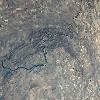
Label: land